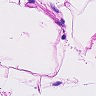
Metastatic tissue present: no